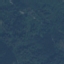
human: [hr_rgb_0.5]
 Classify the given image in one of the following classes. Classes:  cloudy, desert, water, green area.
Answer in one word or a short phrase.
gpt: green area